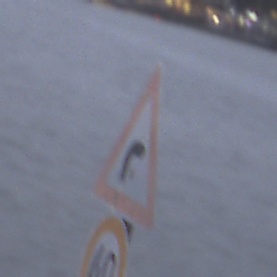
Verkehrszeichen: KurveRechts
Zusatzzeichen unten: Geschwindigkeit40
Umgebung: Outdoor, Urban
Tageszeit: MorningAfternoon
Wetter: Overcast
Licht: Natural
Jahreszeit: NotSpecified
Kontrast: LowContrast